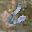
Label: 6